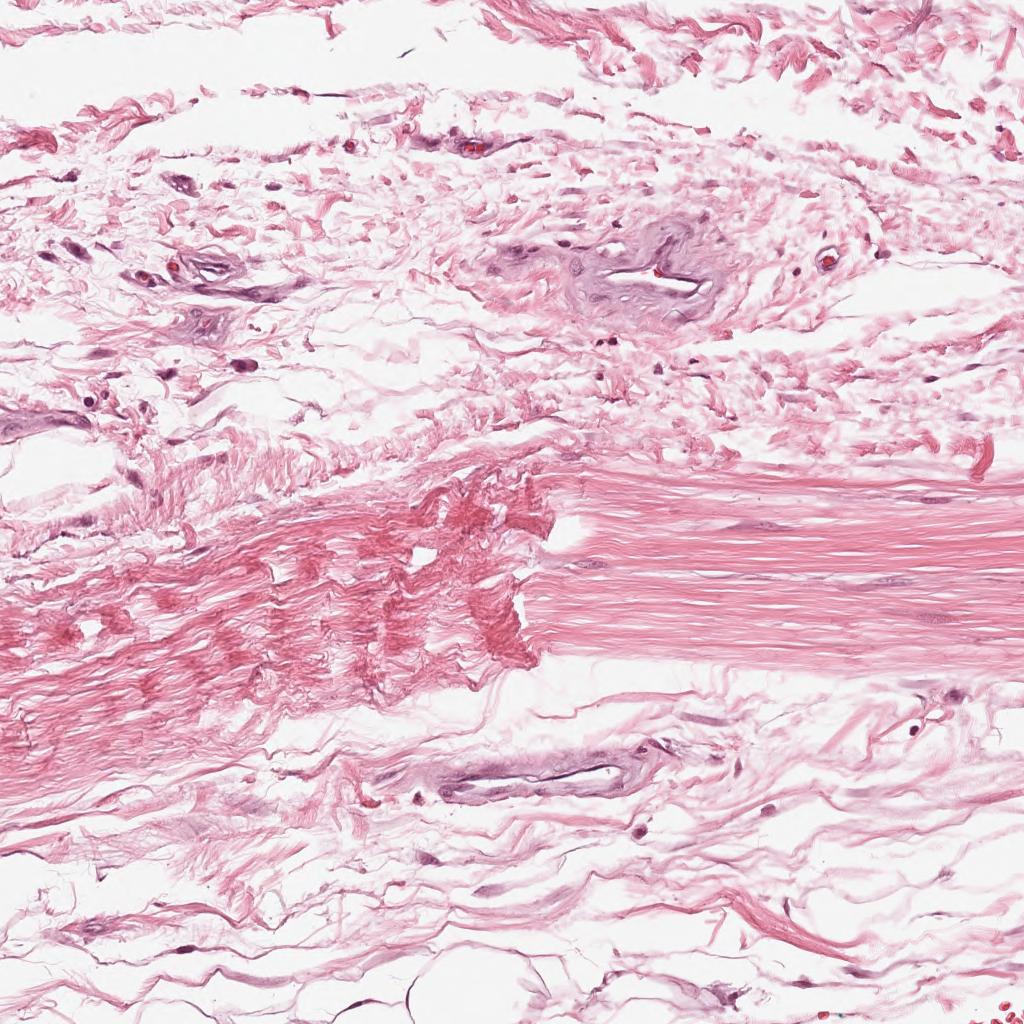
Label: Non-Tumor